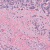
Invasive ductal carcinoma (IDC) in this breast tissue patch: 1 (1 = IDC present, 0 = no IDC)